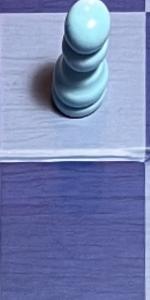
Label: Empty